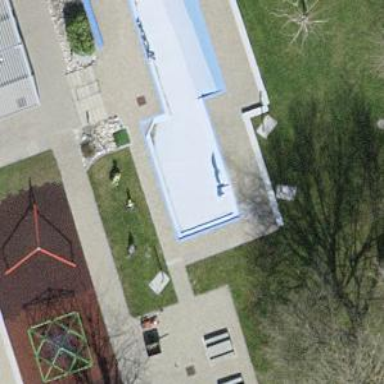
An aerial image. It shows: Swimming pool area designated for leisure and sports activities.